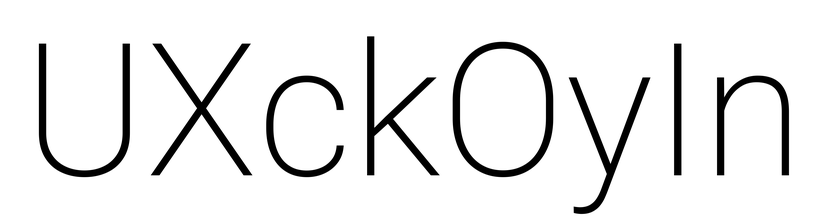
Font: Roboto_ExtraLight